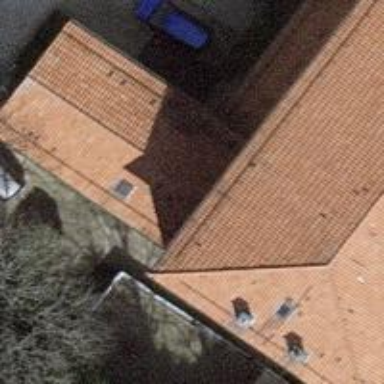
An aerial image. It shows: Part of building.